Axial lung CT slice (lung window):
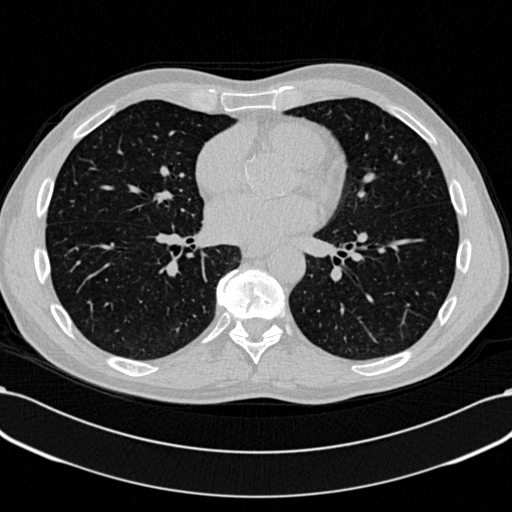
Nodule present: no